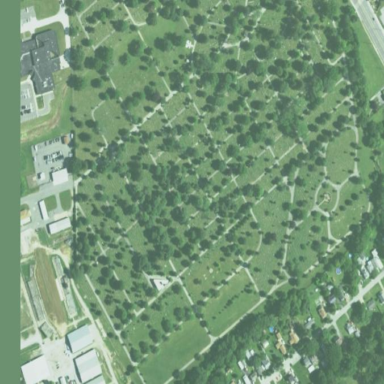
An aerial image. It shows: Cemetery with graves.